Question: I am trying to analyze license plates with C++ code. The point is NOT how to get there fast, because I want to go to the process of creating this C++ code myself and learning how to.
The bytes in the bitmap file don't add up! The bitmap file:

<URL>
I am using 24 bit bitmap images (*.BMP files). I know the bitmap is constructed with the BMPFILEHEADER, and BMPINFOHEADER, which togehter consume 54 bytes.
Now, the image is 1350 pixels wide and 740 pixels high, which results in 999000 pixels.
Because the file is 24 bit, there are 3 bytes per pixel. 999000 * 3 = <PHONE> bytes neccessary for the image. But the image size (biSizeImage) in the BMPINFOHEADER says the image is <PHONE> bytes! The file size is 2.998.534 bytes - 54 header bytes = 2.998.480 indeed. So the header is still 54 bytes. No extra meta data there. When I divide 2.998.480 / 3 bytes per pixel I get 999493,33 pixels! It is not even a round number!
It is driving me insane. How does windows ever know how to show this image without shifting pixels or colors or anything?
Can anyone explain me where these extra pixels/bytes come from? And how to deal with them?
Thanks in advance!
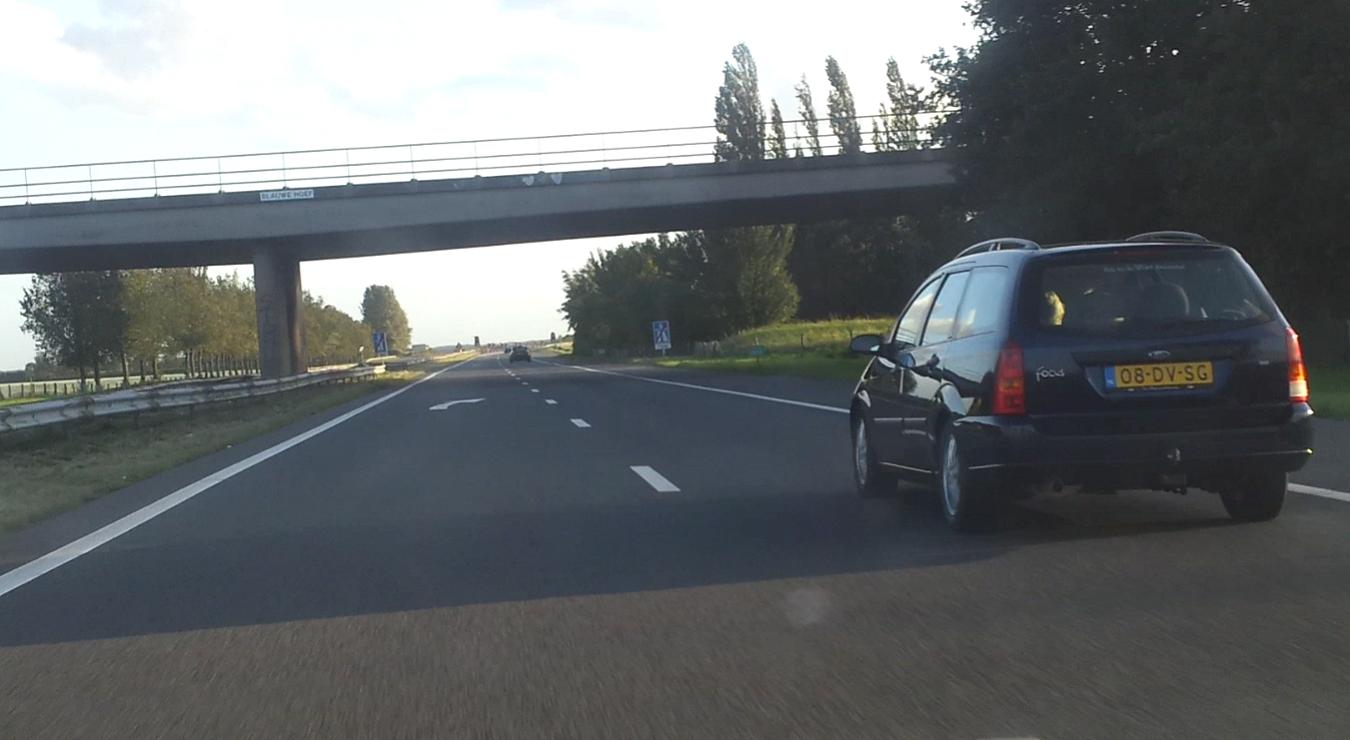
Answer: BMP files pad each row to 4-byte boundaries.
Your image is
(1350px wide) x (3 bytes per pixel) = 4050 bytes per row.
4050 is not divisible by 4, but 4052 so 2 bytes for every row (2 * 740 = 1480 bytes) are added as padding to your image.
The file size is therefore <PHONE> image bytes + 54 bytes header + 1480 bytes row padding = <PHONE> bytes, which is the actual file size.